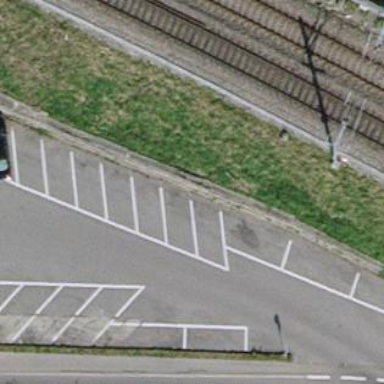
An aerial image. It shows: Parking area with asphalt surface.